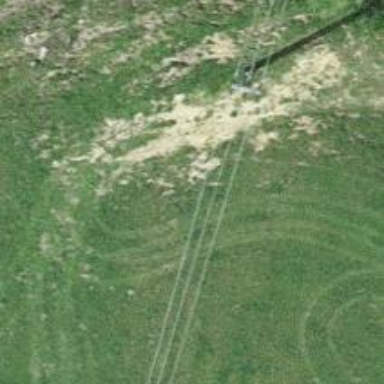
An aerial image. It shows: Minor power line.